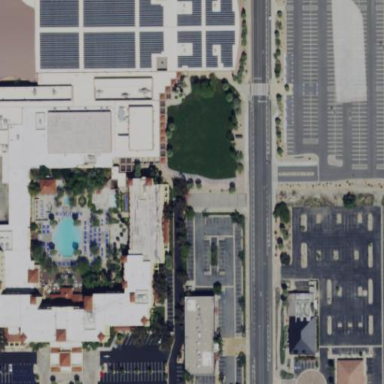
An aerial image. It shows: Hotel building.